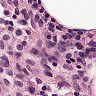
Metastatic tissue present: no